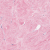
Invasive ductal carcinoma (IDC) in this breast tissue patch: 0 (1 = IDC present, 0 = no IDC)